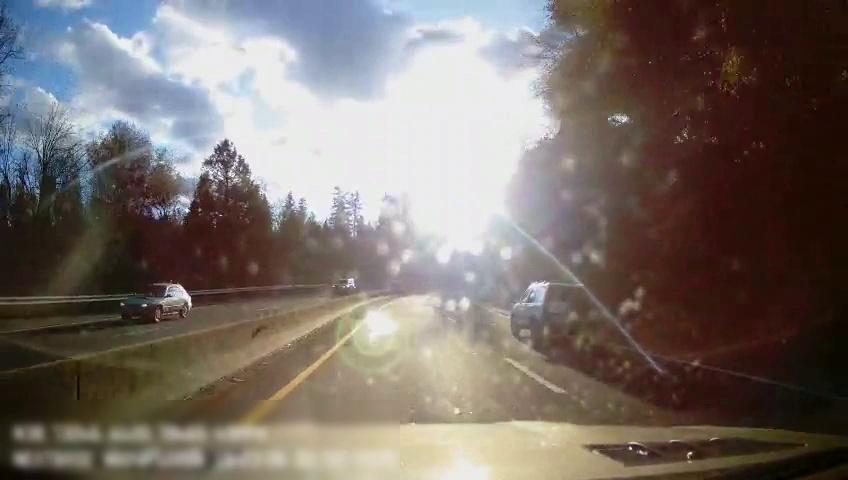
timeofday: Day
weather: Sunny
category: Drivable Space
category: Drivable Space
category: Vehicles | SUV
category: Vehicles | Car
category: Vehicles | SUV
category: Lanes | Current Lane
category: Lanes | Current Lane
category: Lanes | Alternate Lane
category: Lanes | Opposite Lane
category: Lanes | Opposite Lane